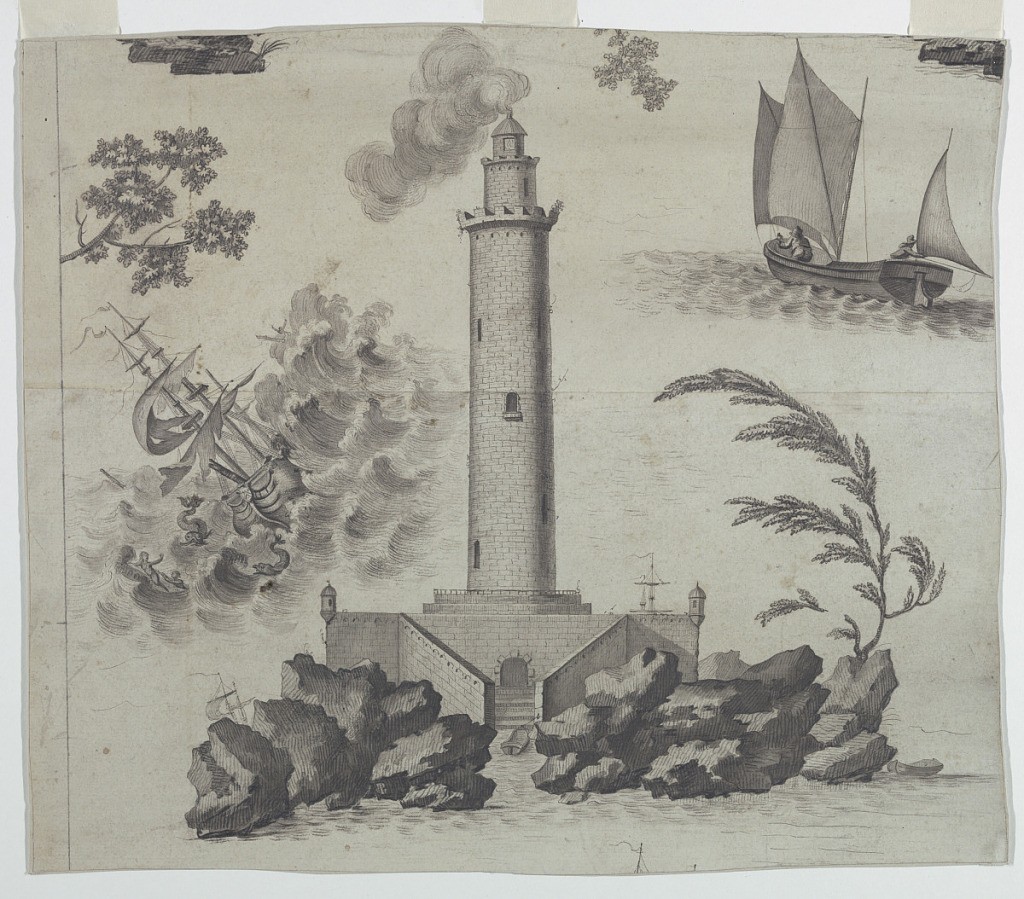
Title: Fragment of a cartoon for cotton printing: Neptune or L'Empire des Mers
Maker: Petitpierre & Compe., (Nantes, France, founded 1770
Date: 1794
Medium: Black chalk, pen and black ink, brush and grey wash on white paper
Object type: Drawing
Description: Design of one of eight scenes. Center, lighthouse on rock foundation. Left, ship in distress. Upper right, small sailing vessel in quiet waters.